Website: macys
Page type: billing-address
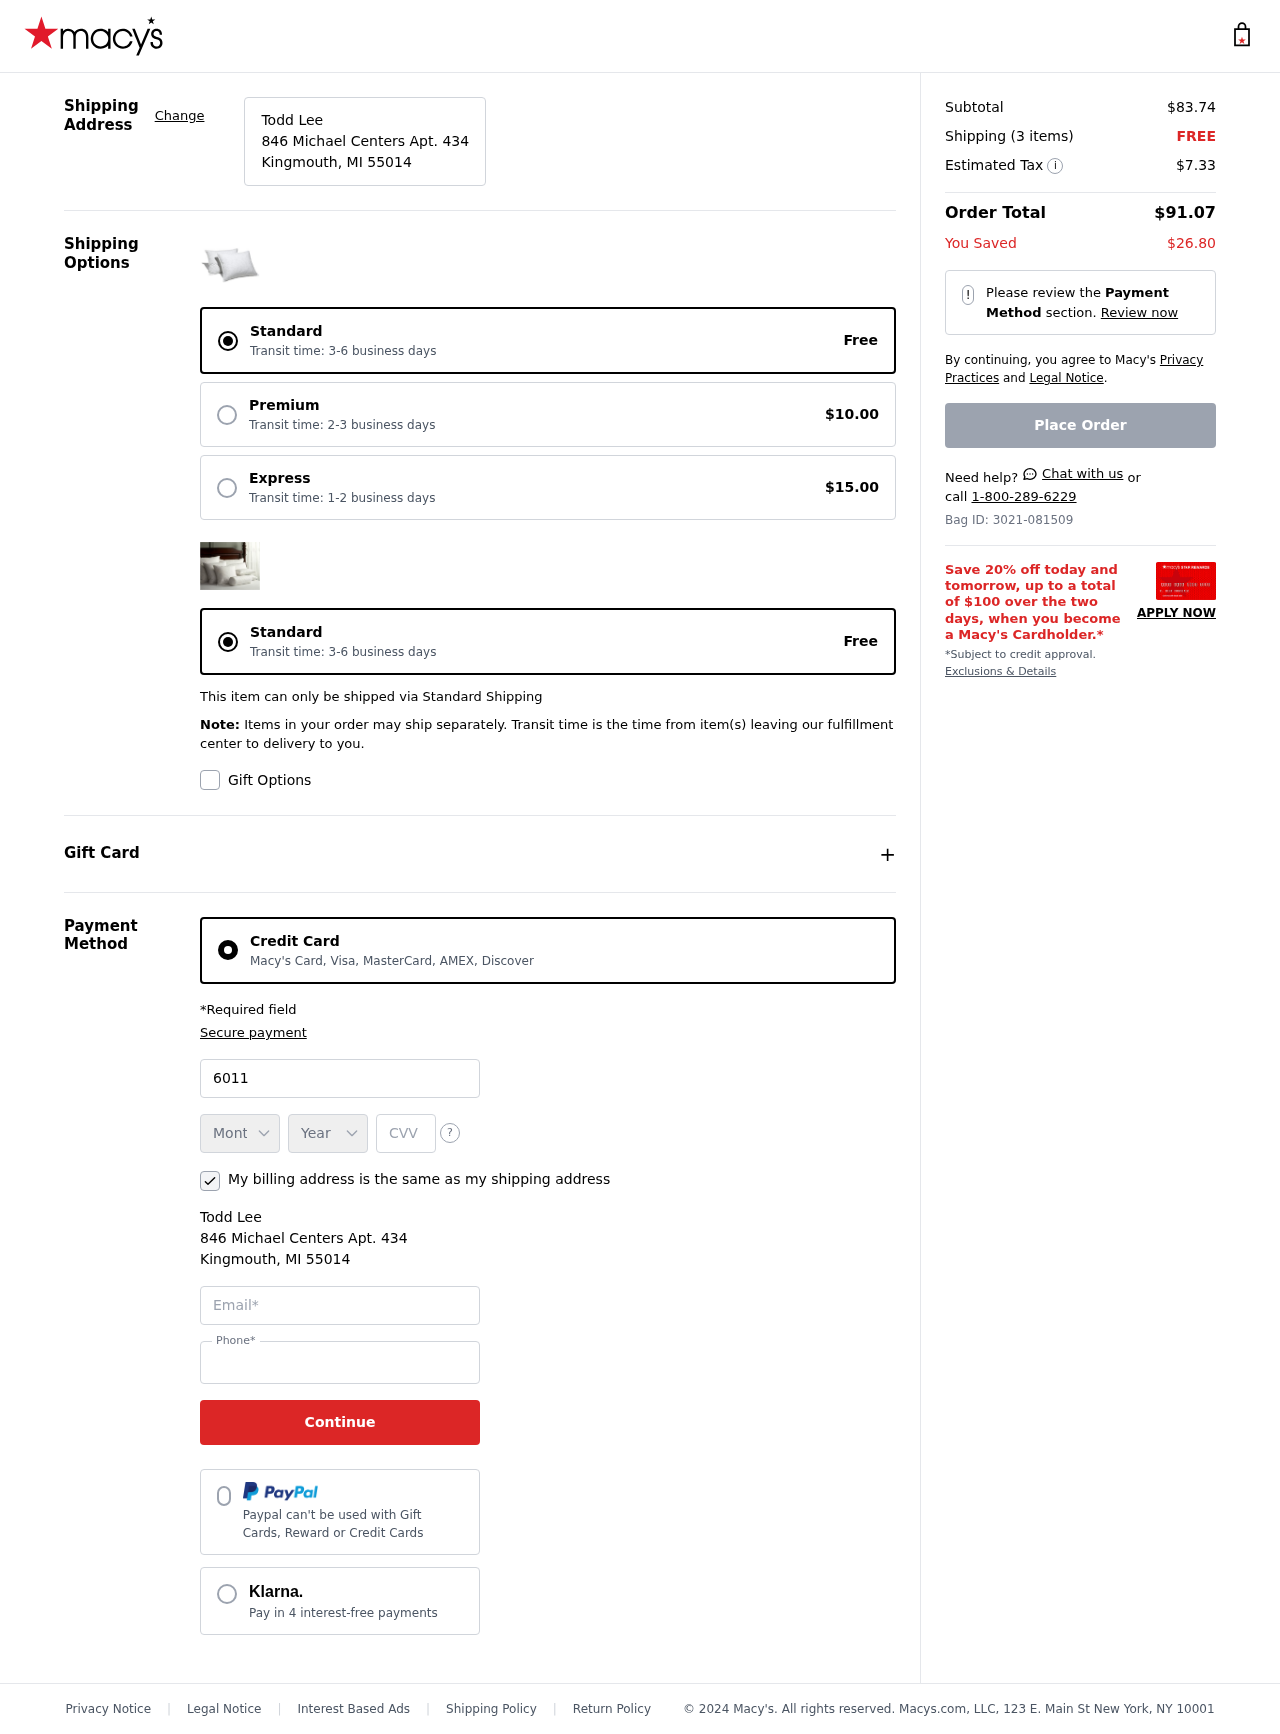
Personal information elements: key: PII_CARD_CVV
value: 268
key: PII_CARD_EXPIRY_MONTH
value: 08
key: PII_CARD_EXPIRY_YEAR
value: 30
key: PII_CARD_NUMBER
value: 6011 4216 0222 6153
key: PII_CITY_STATE_ZIP
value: Kingmouth, MI 55014
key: PII_EMAIL
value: todd_lee@yahoo.com
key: PII_FULLNAME
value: Todd Lee
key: PII_PHONE
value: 2787258139
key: PII_STREET
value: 846 Michael Centers Apt. 434
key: PII_FULLNAME2
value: Todd Lee
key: PII_STREET2
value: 846 Michael Centers Apt. 434
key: PII_CITY_STATE_ZIP2
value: Kingmouth, MI 55014
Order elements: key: ORDER_SUBTOTAL
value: $83.74
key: ORDER_NUM_ITEMS
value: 3
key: ORDER_SHIPPING_COST
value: FREE
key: ORDER_TAX
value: $7.33
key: ORDER_TOTAL
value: $91.07
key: ORDER_SAVINGS
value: $26.80
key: ORDER_ID
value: Bag ID: 3021-081509